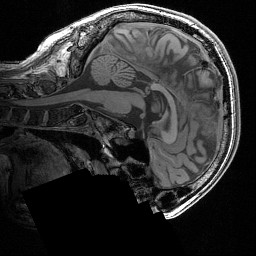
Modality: T1w
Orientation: sagittal
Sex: male
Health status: ill
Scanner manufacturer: siemens
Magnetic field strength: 3 T
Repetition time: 1.57 s
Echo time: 0.00342 s